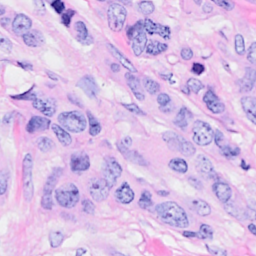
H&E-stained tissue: Breast